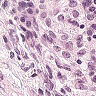
Metastatic tissue present: no